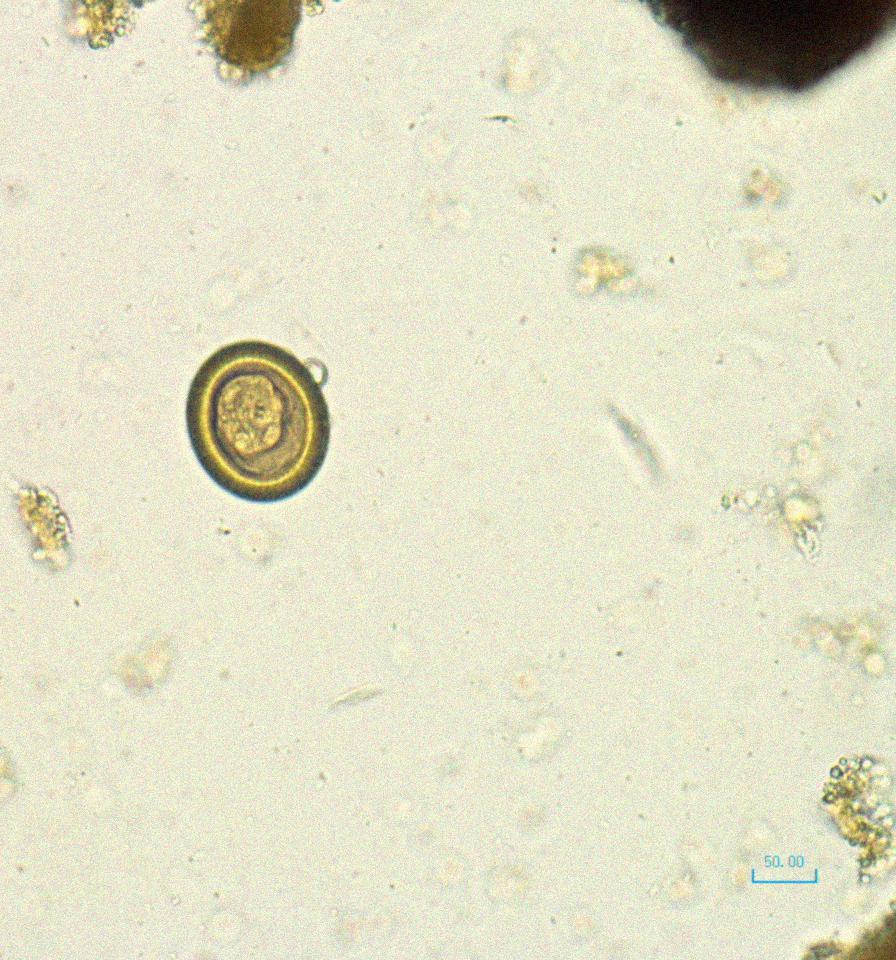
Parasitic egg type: Taenia spp. egg